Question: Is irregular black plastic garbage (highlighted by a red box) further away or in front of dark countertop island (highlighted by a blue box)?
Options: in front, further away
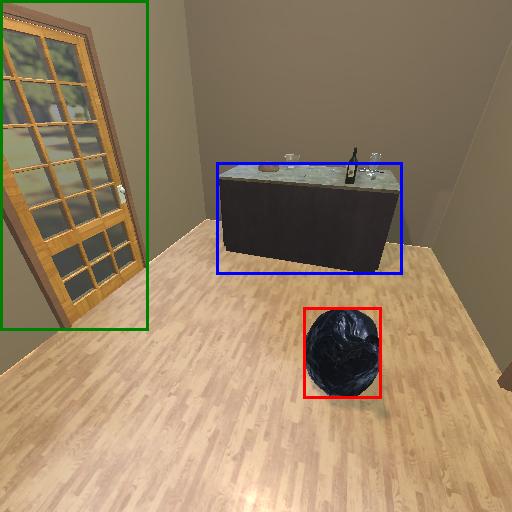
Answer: in front